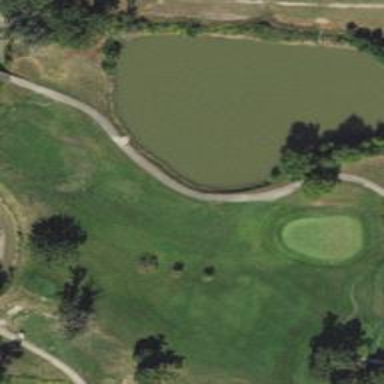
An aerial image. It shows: Path used for both walking and golf.